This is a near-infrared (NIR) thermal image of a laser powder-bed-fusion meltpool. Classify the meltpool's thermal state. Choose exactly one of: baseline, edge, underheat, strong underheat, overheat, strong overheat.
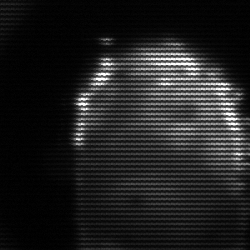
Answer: baseline